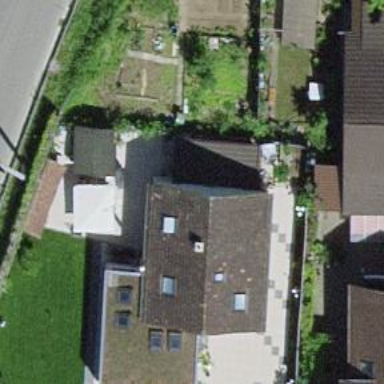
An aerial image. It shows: Building with gabled roof.